Question: I am using VBA to format all outbound email messages in a certain way before sending. For example, I want to remove the first column from all tables which are embedded in the email. I use the following code:
'''
Private Sub Application_ItemSend(ByVal Item As Object, Cancel As Boolean)
Dim wd As Word.Document
Set wd = ActiveInspector.WordEditor
Dim tb As Word.Table
For Each tb In wd.Tables
tb.Columns(1).Delete
Next tb
End Sub
'''
The above code works perfectly. However, the problem is that I only want to format email text. Often, I will be responding to or forwarding someone else's email, which means that the text of the previous email will be in the same Inspector window. I want to format the text/images/etc. of the previous emails in the thread. How can this be achieved?
I know that each email within a thread--although they're all in the same window--is an individual unit. I know this because when reading an email which is part of a thread, as you move the mouse, you will see

on the right side of the screen, indicating where the next part of the thread is. When composing a new email (reply or forward) which is part of the thread, the above buttons are not shown, but you will still see a blue horizontal line separating the different parts of the thread from each other.
I was thinking that maybe I can search for the first occurrence of the line in the email, and only apply the formatting up until that point. However, it appears that the line isn't really text or any regular formatting which is searchable in the normal sense. In fact, if you copy the email text (before sending), and then paste into Word, the line disappears.
Any suggestions?
Thanks!
My question has nothing to do with the "conversation view" found in versions 2010 and later.
Outlook 2010 allows you to the emails in the thread in one group. What I want, however, is to be able to loop through (via code) the emails in the thread . So, if there was an email "a", and then a reply, "b", and then another reply, "c", c will also contain b beneath it, and then a beneath that, . In pseudo-code, I would want the following:
'''
Private Sub Application_ItemSend(ByVal Item As Object, Cancel As Boolean)
Dim wd As Word.Document
Dim smail as SubEmail
Dim tb As Word.Table
Set wd = ActiveInspector.WordEditor
For Each smail in wd
For Each tb In wd.Tables
tb.Columns(1).Delete
Next tb
Exit For
Next smail
End Sub
'''
I found a similar feature in Exchange Web Services, called UniqueBody. See <URL>. That's exactly what I'm looking for, just not with Exchange.
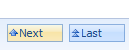
Answer: Why not just look for "From:" chr(13) "Sent:" ? Outlook is going to put those tags in any email regardless of where it came from.
Assume that the entire body of emails a, b, c in your example above are in sBody:
'''
Sub GetFirstThread()
Dim olItem As Outlook.MailItem
Dim sText As String
Set olItem = ActiveExplorer.Selection.Item(1)
sBody = olItem.Body
i=1
While i < Len(sBody)
If Asc(Mid(sBody, i, 1)) = 13 Then 'Look for From:
If Mid(sBody, i + 1, 5) = "From:" Then
'we found the start of email b
nPosEb = i
End If
End If
i=i+1
Wend
'...do something with nPosEb
End Sub
'''